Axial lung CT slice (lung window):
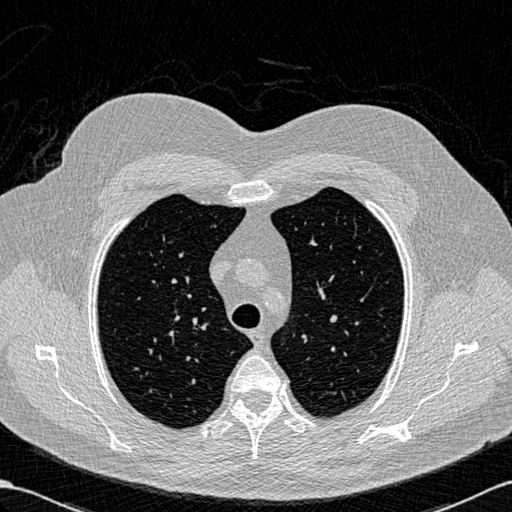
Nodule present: no